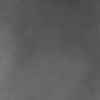
Atmospheric dust classification: dusty